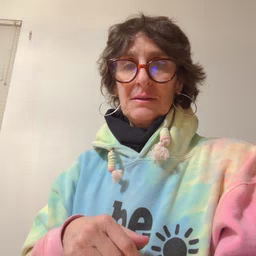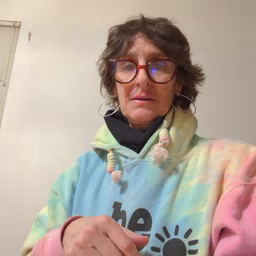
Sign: owl